Question: I am using DataGrid component of Ext.js 4.2.2 in RTL mode
In official example of that component I am using CellEditing plugin.
When I press the tab key for tab navigation in cell editor.
But when the cell editor gets out of grid region the scroll bar doesn't adapt itself to new position.
You can see the problem in following image.
I am using Chrome as browser.
Any idea?

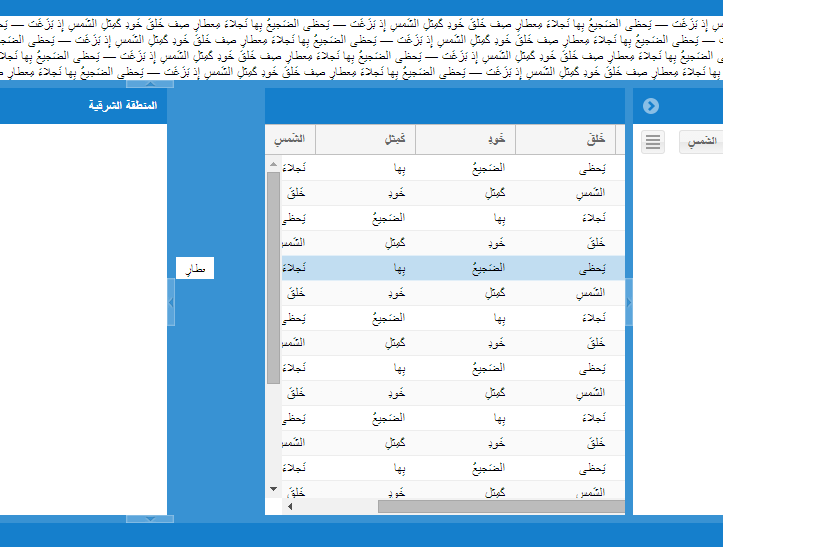
Answer: After debugging Ext.js code for about 2 days I found the problem.
The problem was in one of Dom.Element_Scroll's methods.
With overriding that method the problem solved.
Originally the problem cause was, not normalizing scrollLeft value for setting to container element in RTL mode.
you should change methods like this.
> me.scrollChildFly.attach(container).ScrollTo('left', newPos, animate);
To
> me.scrollChildFly.attach(container).rtlScrollTo('left', newPos, animate);
and the same for scroll top.
The full code to use is as follows.
'''
*/
Ext.define('Ext.rtl.dom.Element_scroll', {
override: 'Ext.dom.Element',
/**
* Scrolls this element into view within the passed container.
* @param {String/HTMLElement/Ext.Element} [container=document.body] The container element
* to scroll. Should be a string (id), dom node, or Ext.Element.
* @param {Boolean} [hscroll=true] False to disable horizontal scroll.
* @param {Boolean/Object} [animate] true for the default animation or a standard Element
* @param {Boolean} [highlight=false] true to {@link #highlight} the element when it is in view.
* animation config object
* @return {Ext.dom.Element} this
*/
scrollIntoView: function (container, hscroll, animate, highlight) {
var me = this,
dom = me.dom,
offsets = me.getOffsetsTo(container = Ext.getDom(container) || Ext.getBody().dom),
// el's box
left = offsets[0] + container.scrollLeft,
top = offsets[1] + container.scrollTop,
bottom = top + dom.offsetHeight,
right = left + dom.offsetWidth,
// ct's box
ctClientHeight = container.clientHeight,
ctScrollTop = parseInt(container.scrollTop, 10),
ctScrollLeft = parseInt(container.scrollLeft, 10),
ctBottom = ctScrollTop + ctClientHeight,
ctRight = ctScrollLeft + container.clientWidth,
newPos;
// Highlight upon end of scroll
if (highlight) {
if (animate) {
animate = Ext.apply({
listeners: {
afteranimate: function () {
me.scrollChildFly.attach(dom).highlight();
}
}
}, animate);
} else {
me.scrollChildFly.attach(dom).highlight();
}
}
if (dom.offsetHeight > ctClientHeight || top < ctScrollTop) {
newPos = top;
} else if (bottom > ctBottom) {
newPos = bottom - ctClientHeight;
}
if (newPos != null) {
//previous : me.scrollChildFly.attach(container).ScrollTo('top', newPos, animate);
me.scrollChildFly.attach(container).rtlScrollTo('top', newPos, animate);
}
if (hscroll !== false) {
newPos = null;
if (dom.offsetWidth > container.clientWidth || left < ctScrollLeft) {
newPos = left;
} else if (right > ctRight) {
newPos = right - container.clientWidth;
}
if (newPos != null) {
// previous : me.scrollChildFly.attach(container).rtlScrollTo('left', newPos, animate);
me.scrollChildFly.attach(container).rtlScrollTo('left', newPos, animate);
}
}
return me;
},
});
'''